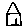
Label: house